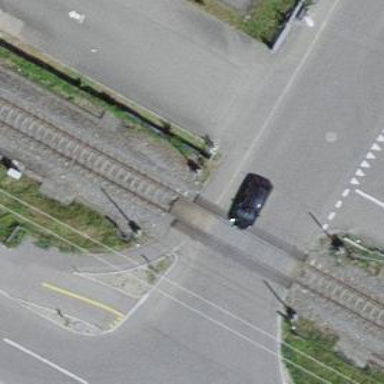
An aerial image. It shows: Level crossing along the railway.